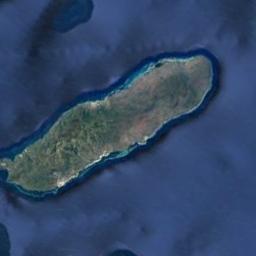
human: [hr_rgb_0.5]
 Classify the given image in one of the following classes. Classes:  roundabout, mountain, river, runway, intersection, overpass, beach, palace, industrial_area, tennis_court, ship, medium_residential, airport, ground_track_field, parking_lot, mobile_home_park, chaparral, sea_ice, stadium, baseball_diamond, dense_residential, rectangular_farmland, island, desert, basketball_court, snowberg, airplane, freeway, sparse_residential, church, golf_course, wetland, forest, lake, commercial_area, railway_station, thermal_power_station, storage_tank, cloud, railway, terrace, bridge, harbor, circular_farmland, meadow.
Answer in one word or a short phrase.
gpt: island